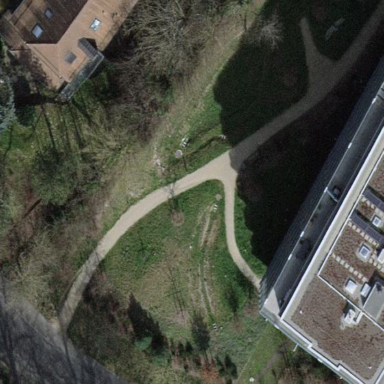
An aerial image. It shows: Garden enclosed by fence.